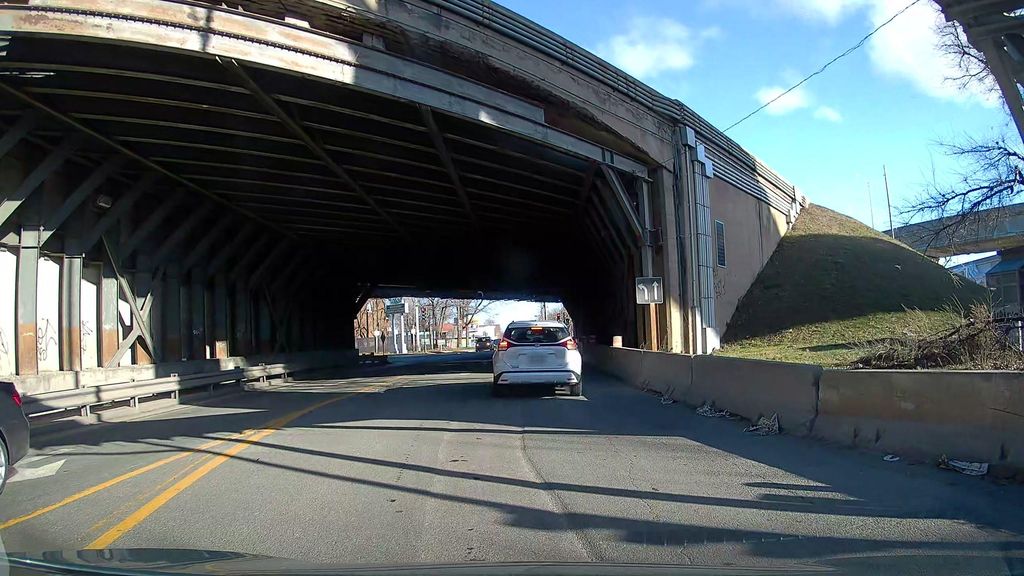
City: montreal